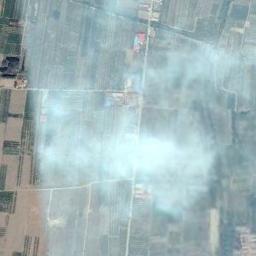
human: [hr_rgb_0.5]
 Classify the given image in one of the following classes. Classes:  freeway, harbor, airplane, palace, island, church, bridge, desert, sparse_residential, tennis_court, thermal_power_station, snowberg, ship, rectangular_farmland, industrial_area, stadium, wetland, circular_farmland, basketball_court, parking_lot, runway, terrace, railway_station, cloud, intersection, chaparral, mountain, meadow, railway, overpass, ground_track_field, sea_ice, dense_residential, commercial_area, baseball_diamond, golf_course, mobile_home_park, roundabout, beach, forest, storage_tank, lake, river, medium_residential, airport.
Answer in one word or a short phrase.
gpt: cloud